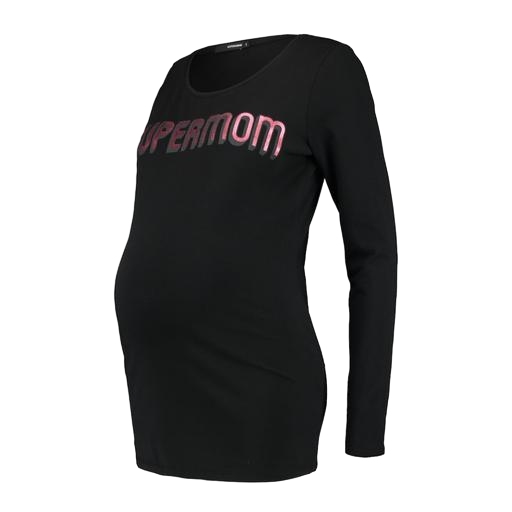
black maternity red, black mama jersey top, black maternity vintage soft layering tee, white background